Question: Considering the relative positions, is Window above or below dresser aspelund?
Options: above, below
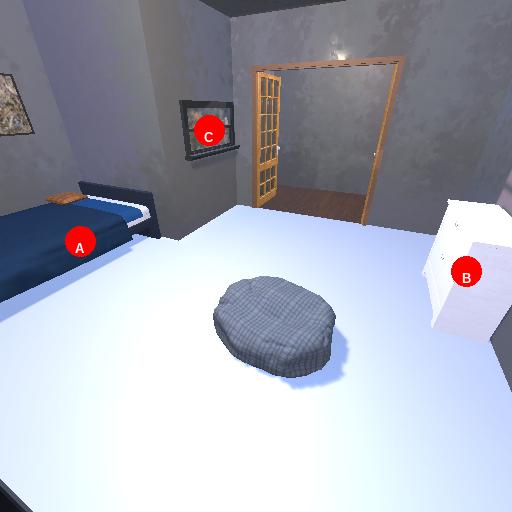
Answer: above